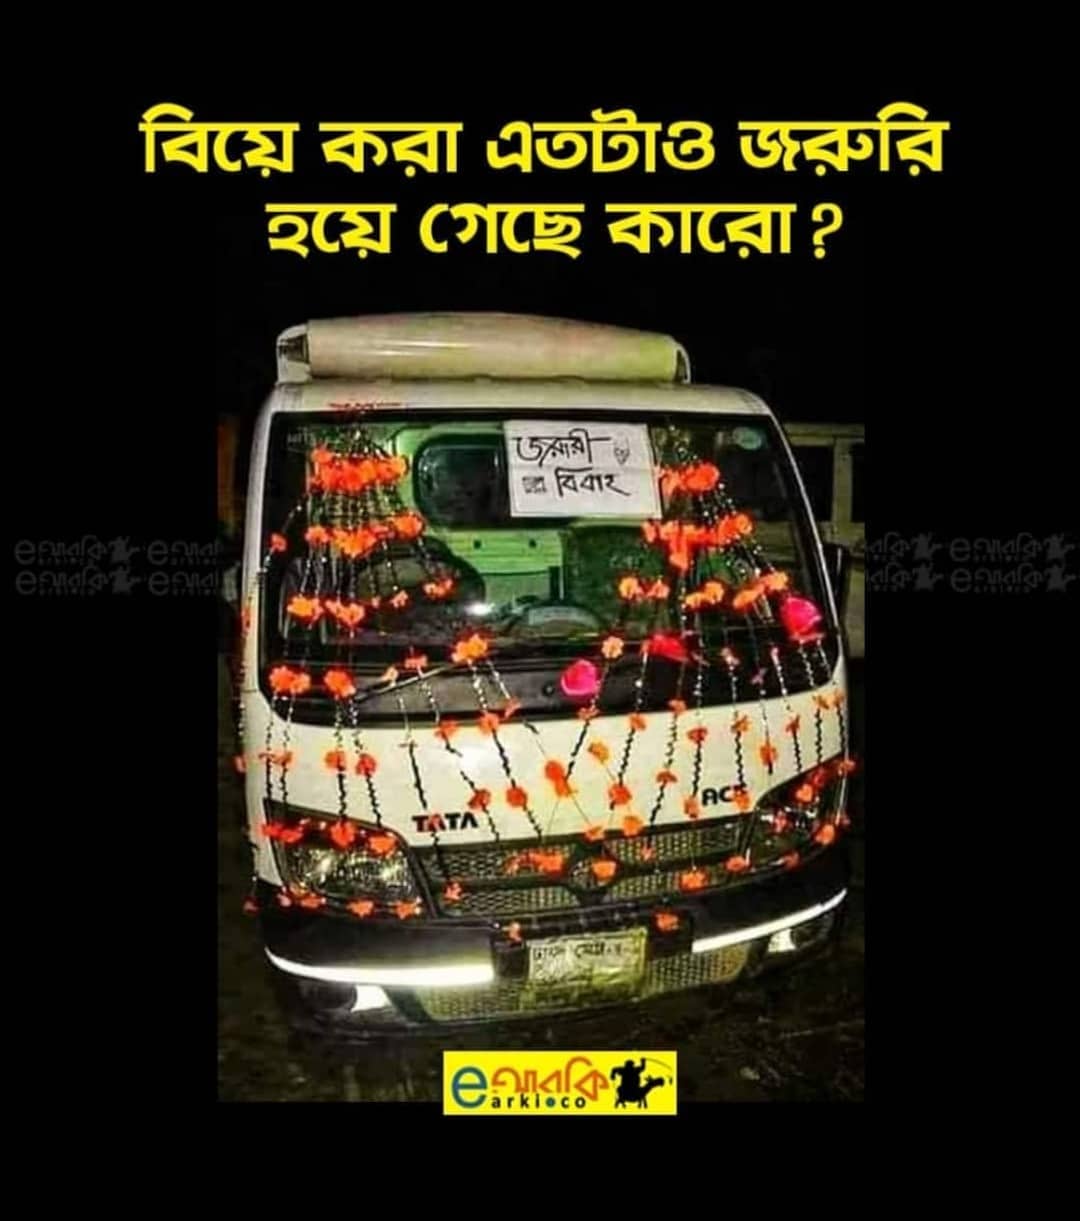
Text: বিয়ে করা এতটাও জরুরি হয়ে গেছে কারো? জরুরী - বিবাহ
Label: Non Hate